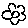
Label: flower